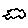
Label: cloud